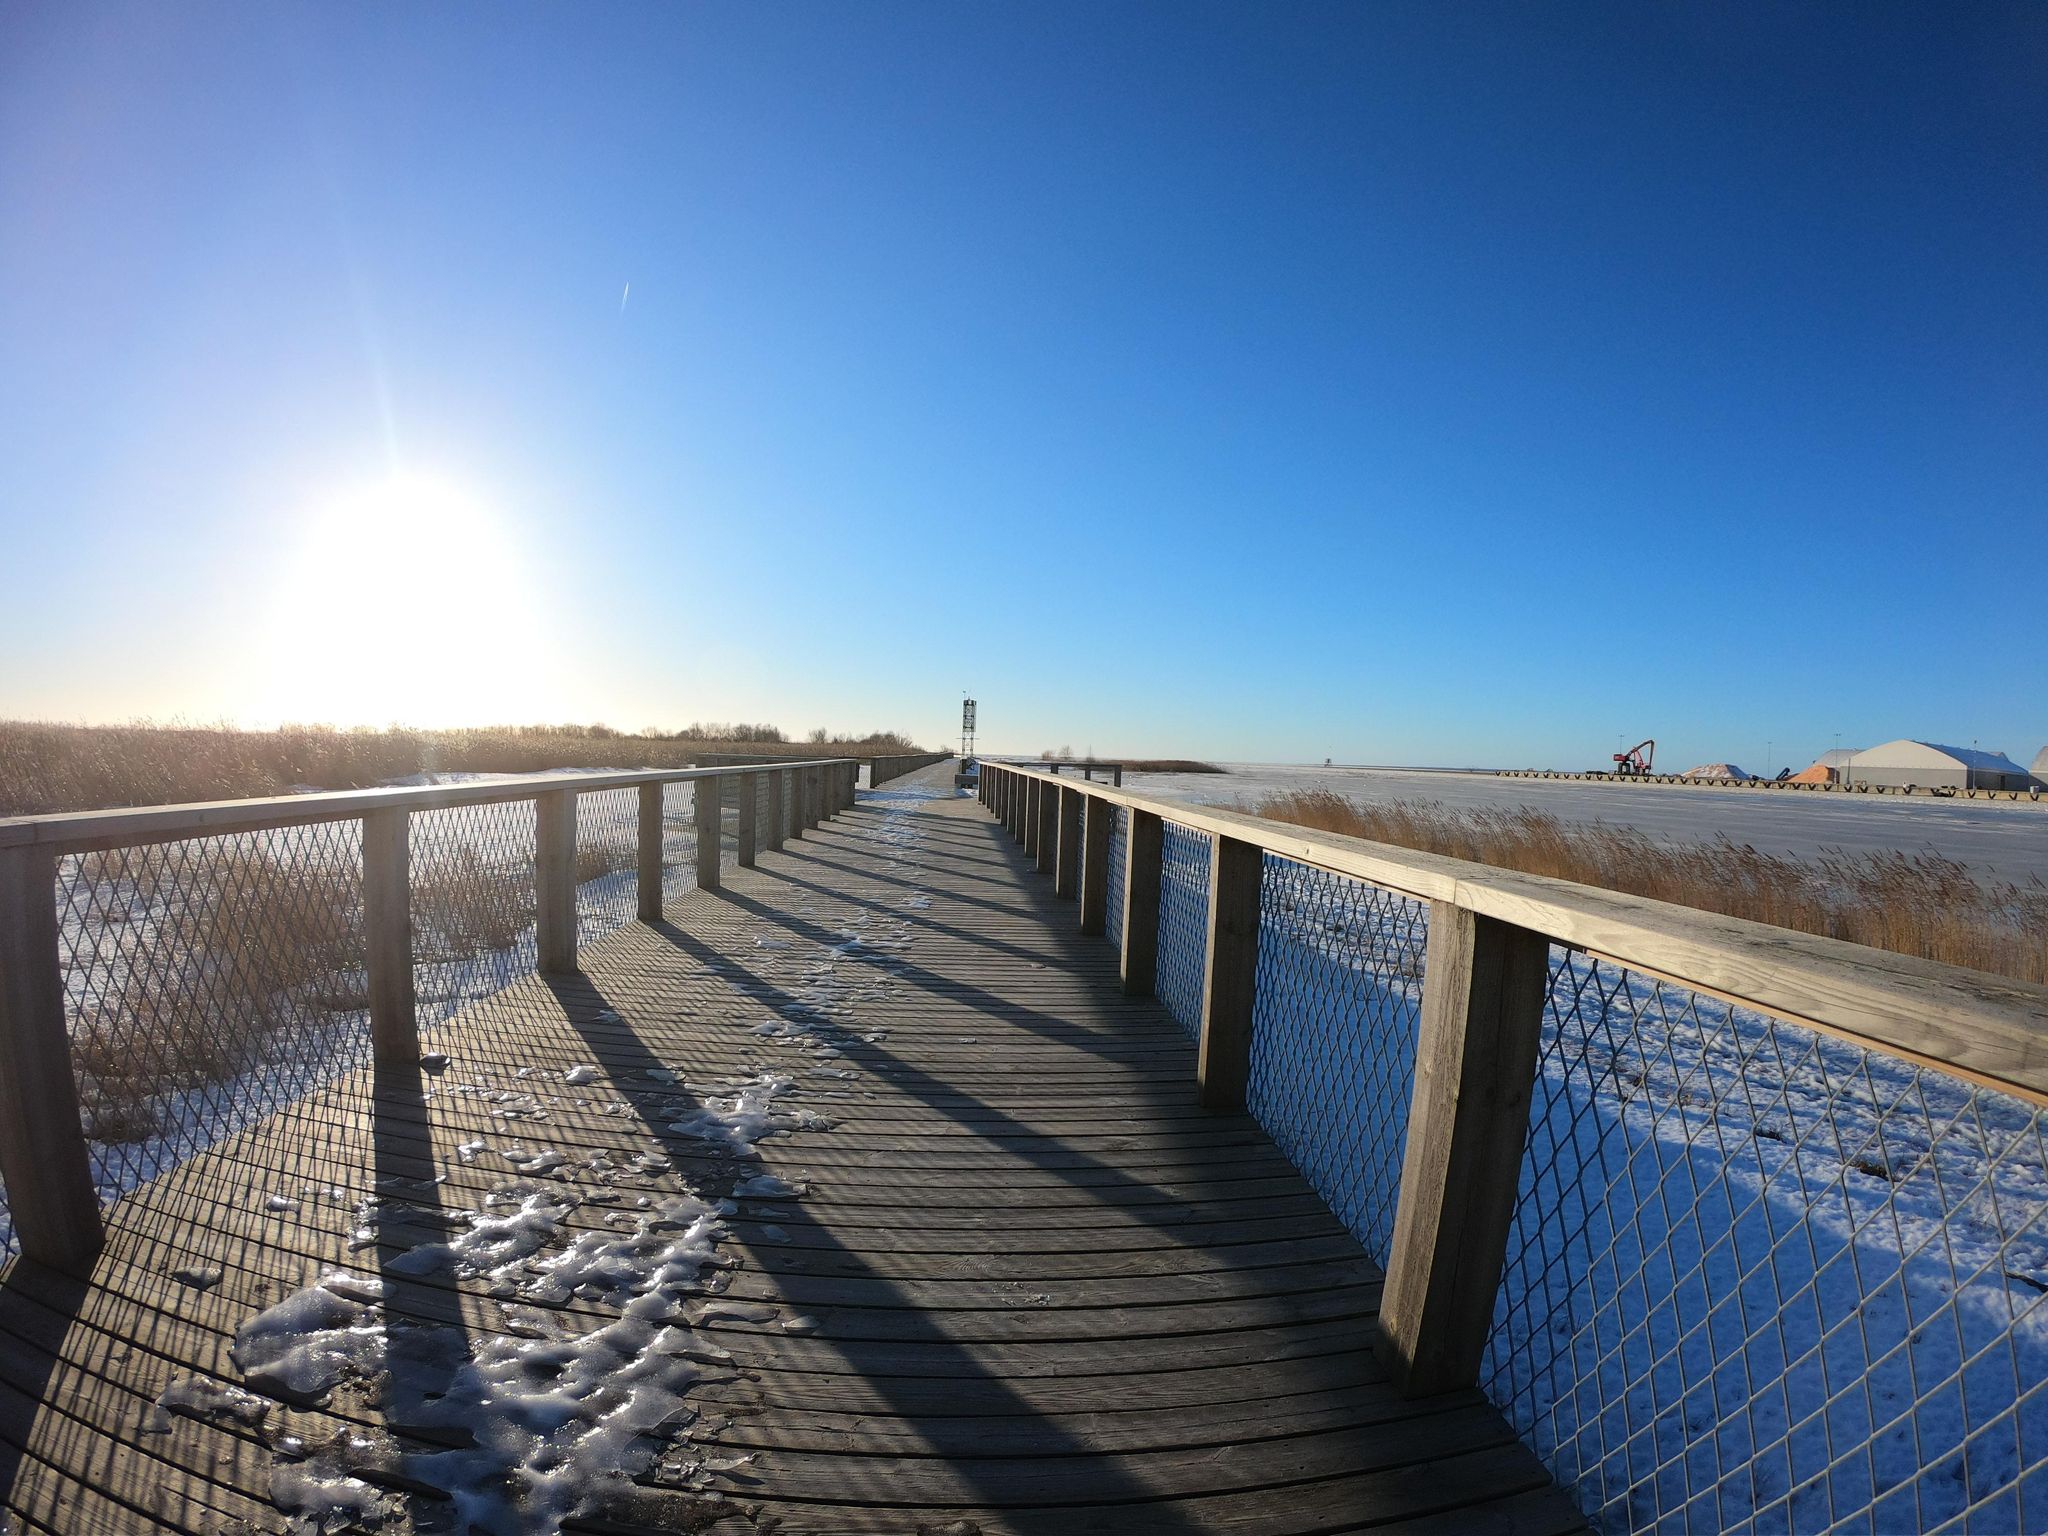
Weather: snowy
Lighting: day
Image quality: good
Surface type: walking surface
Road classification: cycleway, footway, path
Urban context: suburban or peri-urban
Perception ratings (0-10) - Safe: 7.4, Lively: 2.8, Beautiful: 7.83, Boring: 3.22, Depressing: 4.75, Wealthy: 4.55